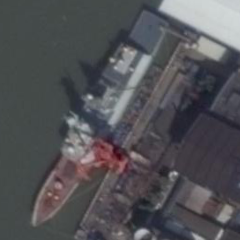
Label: destroyer